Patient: sex M, age 76
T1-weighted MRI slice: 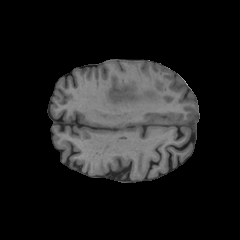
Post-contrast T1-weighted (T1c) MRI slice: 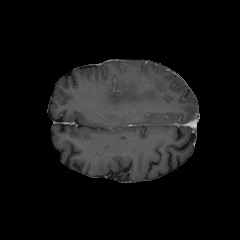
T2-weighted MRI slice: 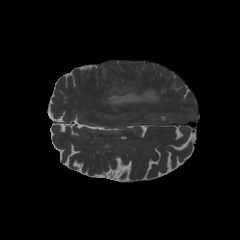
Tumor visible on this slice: yes
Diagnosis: Glioblastoma, IDH-wildtype
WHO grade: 4